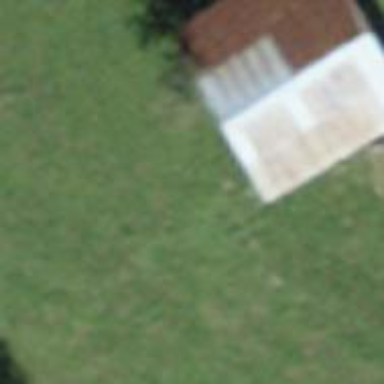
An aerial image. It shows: Rural barn.